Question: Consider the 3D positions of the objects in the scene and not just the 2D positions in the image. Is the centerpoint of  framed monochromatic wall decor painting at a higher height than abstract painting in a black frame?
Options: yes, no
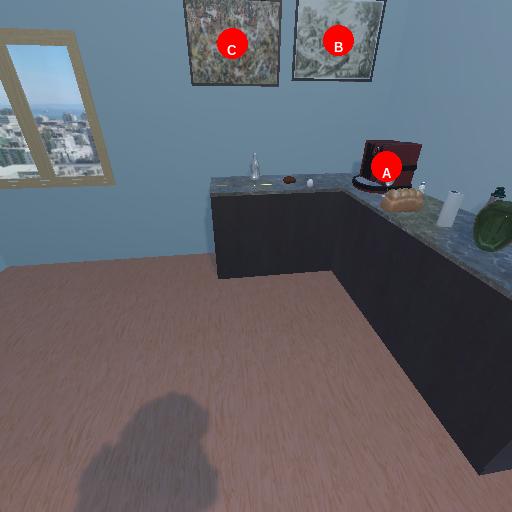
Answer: yes